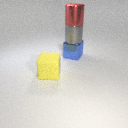
large gray metal cylinder below large red metal cylinder